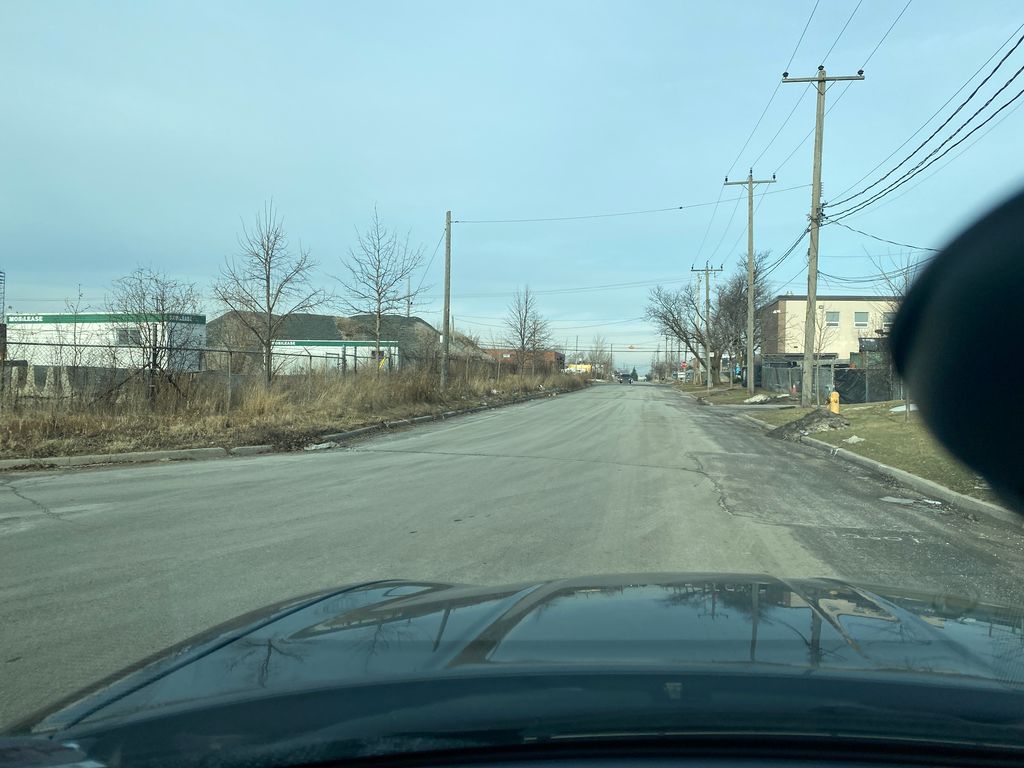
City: toronto